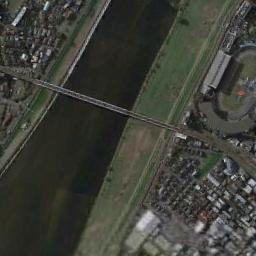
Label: bridge